Question: I have a gray-scale image of Mars that seems to have odd pixels mixed in it.
Is there a Swing component for high-lighting anomalous image pixels? If not, how would you go about making such a component?
---
1. For the original (768x1536 px) image of the Sirenum Fossae Trough - MGS MOC Release No. MOC2-248 of Mars, see the Mars Global Surveyor - Mars Orbiter Camera page.
It shows spots on the northern lip of the crater that drew my attention. Here are some zooms and crops of the images to highlight the 3 dark spots. Most zooms are showing the image from further away (smaller) but the last shows the section at double size (2x zoom in).

All of the spots are on the border between the crater and ravine. One is near the right of the last image, while the other two are over to the left.
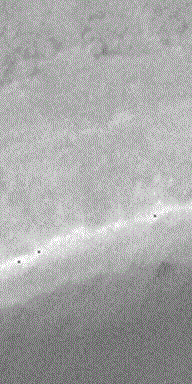
Answer: I'd use a 'JTable' for displaying and sorting the pixels, and an image with small translucent cross-hairs to show the selected pixel(s). Display the image in a 'JLabel', and there is a basic workable component that can be customized to need.
## Results
All images are seen at a browser based 8X zoom scale (FF will dither it smoothly, which makes the lines less sharp, but almost as clear).
The information in pixel x/y, RGB & 'gray scale difference' between that pixel and the surrounding pixels was calculated and shown in a sortable table (of 3200 rows).
Each titled section shows an image, as well as the first six rows of the table, indicating both the sort keys used, and the rows selected.
### Image of interest - nothing selected.

The 3 darkest pixels seem obvious, without any further prompt..
'''
X Y RGB Diff. Select
0 0 192 20.75 -
1 0 186 21.625 -
2 0 174 25.625 -
3 0 177 23.375 -
4 0 175 24.375 -
5 0 181 24.25 -
6 0 189 19.75 -
'''
### Darkest Pixels

But here are the darkest pixels high-lit with green cross-hairs just to check our logic.
'''
X Y RGB ^ Diff. Select
16 25 0 240.625 TRUE
6 30 0 240.125 TRUE
74 7 6 230.875 TRUE
78 31 112 37.875 -
79 34 112 22.75 -
75 37 115 31.375 -
'''
### Next Darkest Pixels

The difference in gray scale between the 'next darkest' pixels and their immediate neighbors is much less obvious. Not nearly as obvious as the darkest 3 pixels.
'''
X Y RGB ^ Diff. Select
16 25 0 240.625 -
6 30 0 240.125 -
74 7 6 230.875 -
78 31 112 37.875 TRUE
79 34 112 22.75 TRUE
75 37 115 31.375 TRUE
'''
### Next Biggest Difference

The next biggest difference in pixels by gray scale is similarly nondescript. The difference drops from over 200 pixels to less than 50.
'''
X Y RGB Diff. V Select
16 25 0 240.625 -
6 30 0 240.125 -
74 7 6 230.875 -
37 18 205 47.875 TRUE
31 20 209 45.375 TRUE
59 13 196 44.875 TRUE
'''
## Conclusion
Based on the data it seems those 3 darkest pixels are outliers & anomalous, so I'd say "image glitch".
## Code
This is the Java code used to display/sort the brightness & color difference, & generate the images. It hot-links to the first, cropped image.
'''
import java.awt.*;
import java.awt.event.ActionEvent;
import java.awt.event.ActionListener;
import java.awt.image.BufferedImage;
import java.util.ArrayList;
import java.util.logging.Level;
import java.util.logging.Logger;
import javax.imageio.ImageIO;
import javax.swing.*;
import javax.swing.border.LineBorder;
import javax.swing.event.*;
import javax.swing.table.*;
import java.io.*;
import java.net.URL;
class ImageBrightnessFilter {
BufferedImage bi;
JPanel gui = null;
ArrayList<Point> points;
JLabel l;
ImageBrightnessFilter(BufferedImage bi) {
this.bi = bi;
}
public static double getNeighborDifference(BufferedImage bi, int x, int y) {
Color c = new Color(bi.getRGB(x, y));
int r = c.getRed();
int tot = 0;
for (int xx = x - 1; xx < x + 2; xx++) {
for (int yy = y - 1; yy < y + 2; yy++) {
try {
tot += new Color(bi.getRGB(xx, yy)).getRed();
} catch (ArrayIndexOutOfBoundsException aioobe) {
tot += r;
}
}
}
return (tot / 8d) - r;
}
public JPanel getGui() {
if (gui == null) {
gui = new JPanel(new BorderLayout(2, 2));
ImageTableModel itm = new ImageTableModel(bi);
final JTable table = new JTable(itm);
table.setAutoCreateRowSorter(true);
JScrollPane tableScroll = new JScrollPane(table);
Dimension d = tableScroll.getPreferredSize();
Dimension shortTable = new Dimension(
(int) d.getWidth(),
table.getRowHeight() * 8
+ table.getTableHeader().getPreferredSize().height);
tableScroll.setPreferredSize(shortTable);
gui.add(tableScroll, BorderLayout.CENTER);
l = new JLabel(
new ImageIcon(
(bi.getSubimage(0, 0, 80, 40)).getScaledInstance(640, 320, 0)));
l.setBorder(new LineBorder(Color.BLACK));
gui.add(l, BorderLayout.PAGE_START);
ListSelectionListener lsl = new ListSelectionListener() {
@Override
public void valueChanged(ListSelectionEvent e) {
points = new ArrayList<Point>();
if (!e.getValueIsAdjusting()) {
int[] rows = table.getSelectedRows();
for (int row : rows) {
int index = row;
int x = (Integer) table.getValueAt(index, 0);
int y = (Integer) table.getValueAt(index, 1);
Point p = new Point(x, y);
points.add(p);
}
}
l.setIcon(new ImageIcon(getHighlightImage().getScaledInstance(640, 320, 0)));
l.repaint();
}
};
table.getSelectionModel().addListSelectionListener(lsl);
JToolBar tb = new JToolBar();
gui.add(tb, BorderLayout.PAGE_END);
JButton saveImage = new JButton("Save");
tb.add(saveImage);
ActionListener saveListener = new ActionListener() {
@Override
public void actionPerformed(ActionEvent e) {
String s = JOptionPane.showInputDialog(gui, "name");
File home = new File(System.getProperty("user.home"));
File f = new File(home,s + ".png");
try {
ImageIO.write(getHighlightImage(), "png", f);
} catch (IOException ex) {
Logger.getLogger(
ImageBrightnessFilter.class.getName()).log(
Level.SEVERE, null, ex);
}
}
};
saveImage.addActionListener(saveListener);
}
return gui;
}
public BufferedImage getHighlightImage() {
BufferedImage b = new BufferedImage(
bi.getWidth(), bi.getHeight(), BufferedImage.TYPE_INT_ARGB);
Graphics2D g = b.createGraphics();
g.drawImage(bi, 0, 0, null);
g.setColor(new Color(0, 255, 0, 95));
if (points!=null) {
for (Point point : points) {
g.drawLine(point.x - 4, point.y, point.x - 2, point.y);
g.drawLine(point.x + 4, point.y, point.x + 2, point.y);
g.drawLine(point.x, point.y - 4, point.x, point.y - 2);
g.drawLine(point.x, point.y + 4, point.x, point.y + 2);
}
}
g.dispose();
return b;
}
public static void main(String[] args) throws Exception {
String s = "I:\pics\Space\Stellar\2\MarsSthHemisphereInSpring.gif";
File f = new File(s);
URL url = new URL("http://i.stack.imgur.com/z8U5w.png");
BufferedImage bi0 =
//ImageIO.read(f);
ImageIO.read(url);
final BufferedImage bi =
//bi0.getSubimage(160, 799, 80, 40);
bi0;
Runnable r = new Runnable() {
@Override
public void run() {
ImageBrightnessFilter ibf = new ImageBrightnessFilter(bi);
JOptionPane.showMessageDialog(null, ibf.getGui());
}
};
SwingUtilities.invokeLater(r);
}
}
class ImageTableModel extends DefaultTableModel {
BufferedImage bi;
final static String[] columnName = {
"X",
"Y",
"RGB",
"Diff"
};
public ImageTableModel(BufferedImage bi) {
super();
this.bi = bi;
}
@Override
public Object getValueAt(final int rowIndex, final int columnIndex) {
Object o = null;
int x = rowIndex % bi.getWidth();
int y = rowIndex / bi.getWidth();
int rgb = bi.getRGB(x, y);
Color c = new Color(rgb);
int r = c.getRed();
switch (columnIndex) {
case 0:
o = new Integer(x);
break;
case 1:
o = new Integer(y);
break;
case 2:
o = new Integer(r);
break;
case 3:
o = new Double(ImageBrightnessFilter.getNeighborDifference(
bi, x, y));
break;
default:
return null;
}
return o;
}
@Override
public Class<?> getColumnClass(int columnIndex) {
switch (columnIndex) {
case 0:
case 1:
case 2:
return Integer.class;
case 3:
return Double.class;
default:
return null;
}
}
@Override
public int getColumnCount() {
return columnName.length;
}
@Override
public String getColumnName(int columnIndex) {
return columnName[columnIndex];
}
@Override
public int getRowCount() {
if (bi == null) {
return 80 * 40;
}
return bi.getHeight() * bi.getWidth();
}
@Override
public boolean isCellEditable(int rowIndex, int columnIndex) {
return false;
}
}
'''